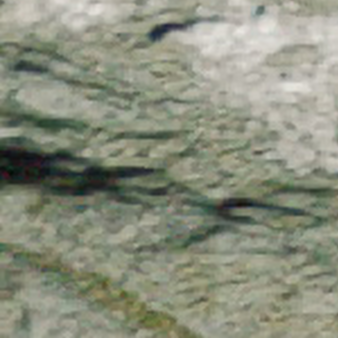
Label: other